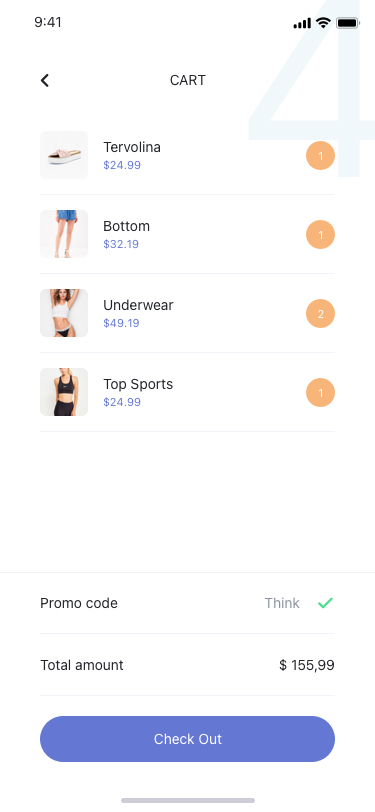
Text in this UI design:
$24.99
Top Sports
$49.19
Underwear
$32.19
Bottom
$24.99
Tervolina